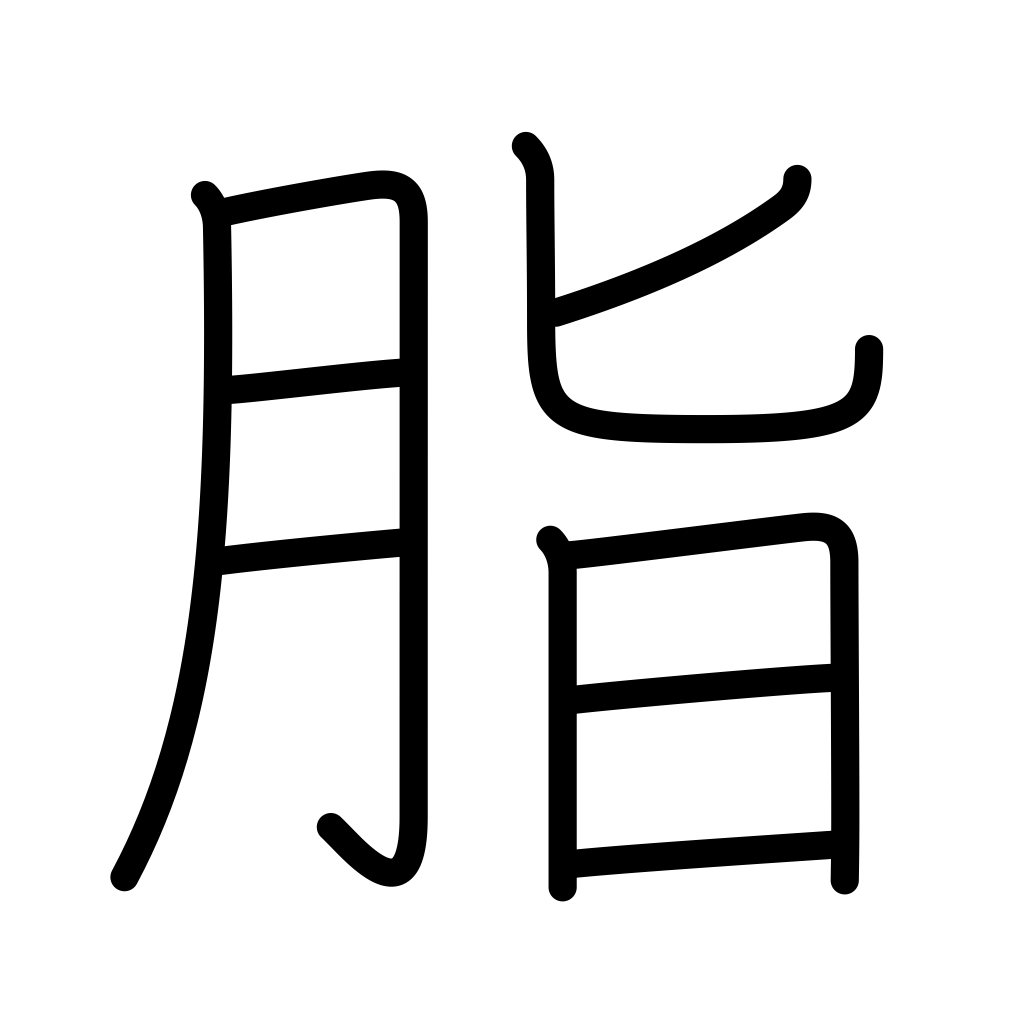
Meaning: fat, grease, tallow, lard, rosin, gum, tar